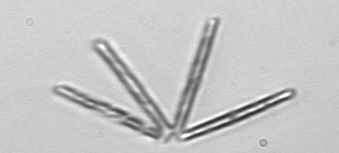
Label: Thalassionema